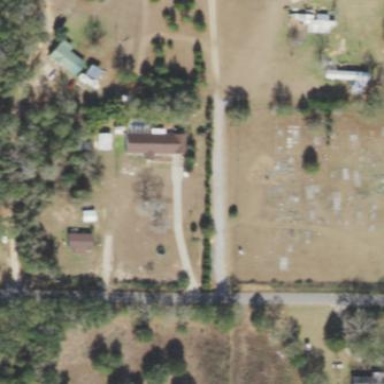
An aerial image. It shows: Cemetery.